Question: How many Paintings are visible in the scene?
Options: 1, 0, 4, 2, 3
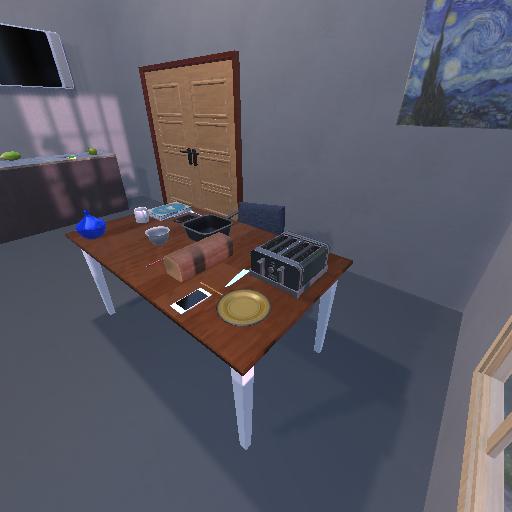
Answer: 1